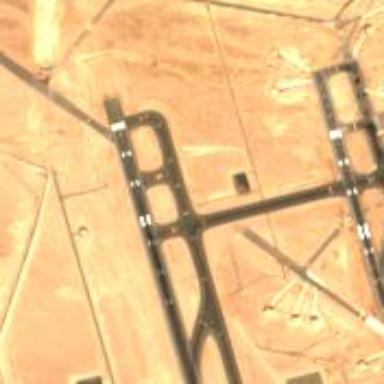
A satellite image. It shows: View of runway in airport.